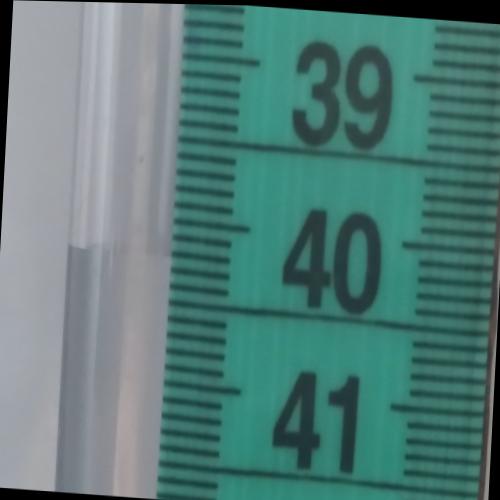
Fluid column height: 40.2 cm